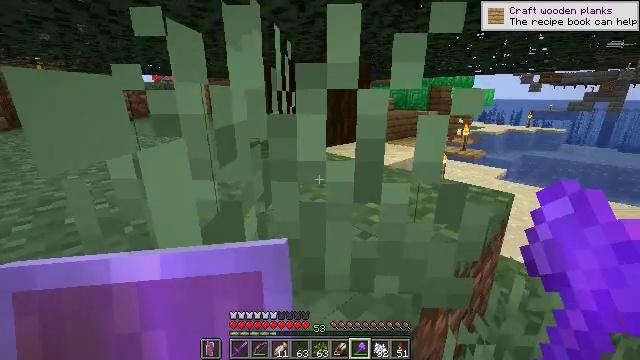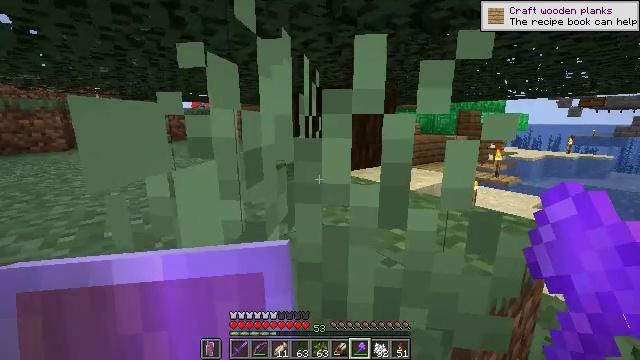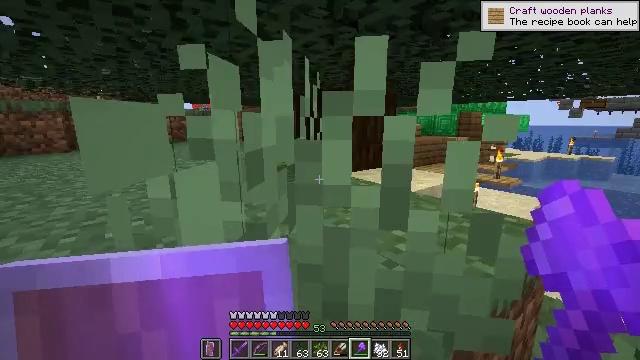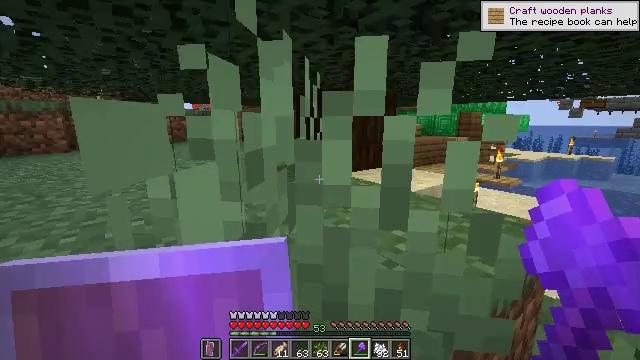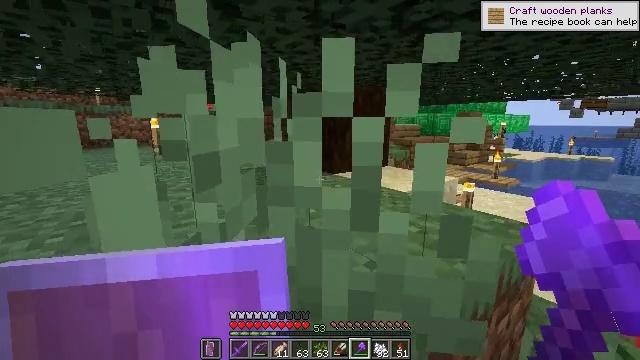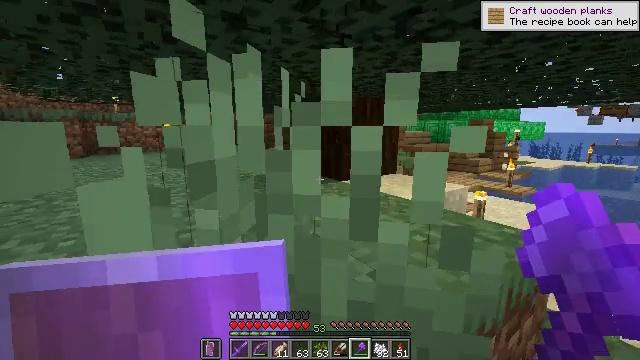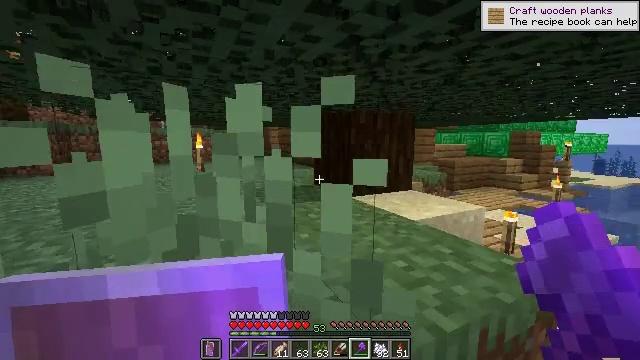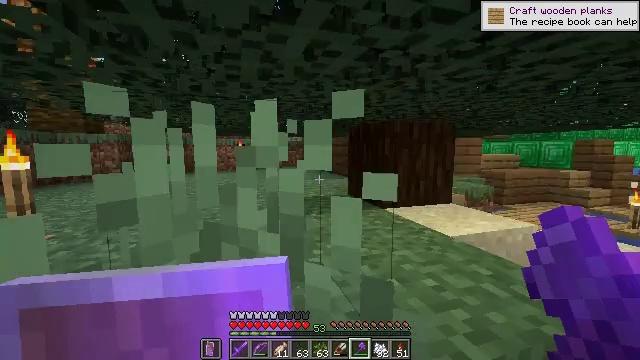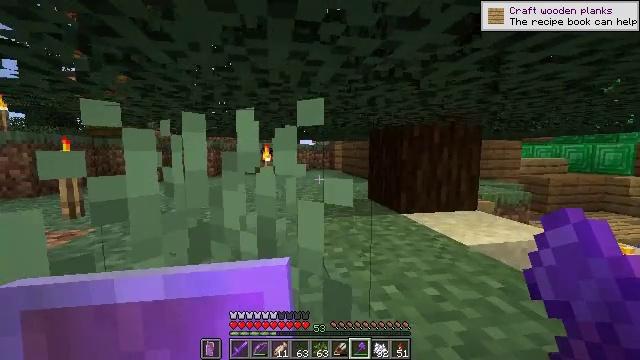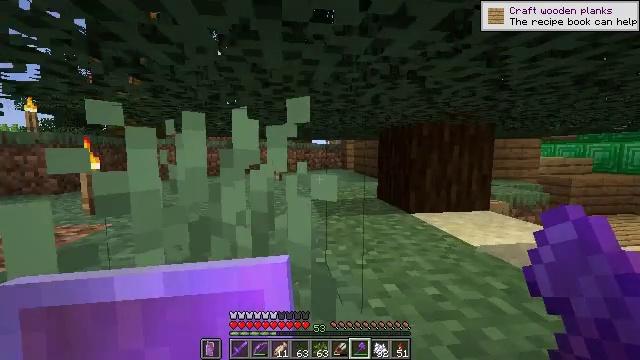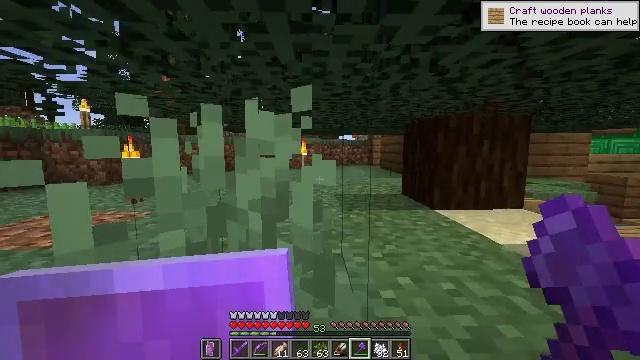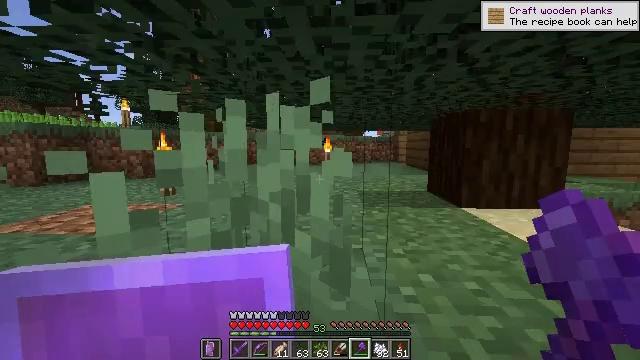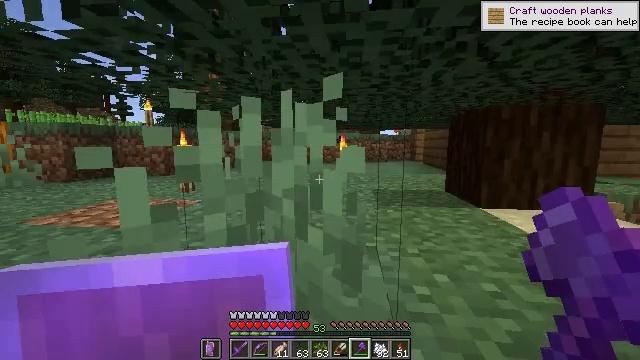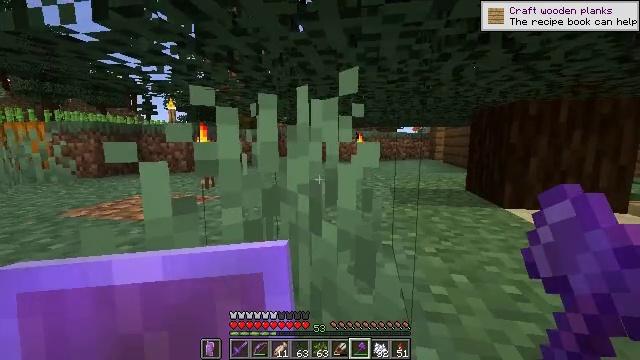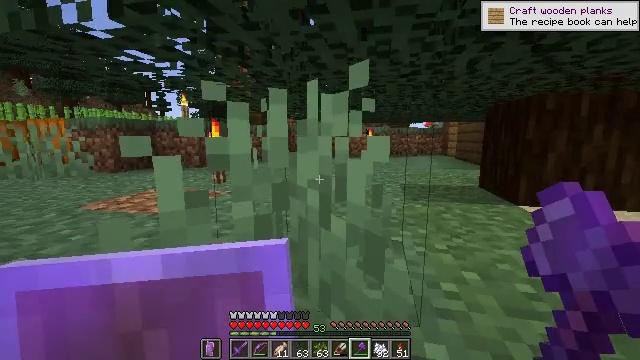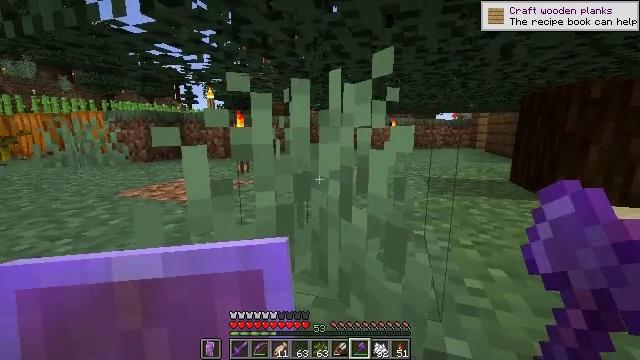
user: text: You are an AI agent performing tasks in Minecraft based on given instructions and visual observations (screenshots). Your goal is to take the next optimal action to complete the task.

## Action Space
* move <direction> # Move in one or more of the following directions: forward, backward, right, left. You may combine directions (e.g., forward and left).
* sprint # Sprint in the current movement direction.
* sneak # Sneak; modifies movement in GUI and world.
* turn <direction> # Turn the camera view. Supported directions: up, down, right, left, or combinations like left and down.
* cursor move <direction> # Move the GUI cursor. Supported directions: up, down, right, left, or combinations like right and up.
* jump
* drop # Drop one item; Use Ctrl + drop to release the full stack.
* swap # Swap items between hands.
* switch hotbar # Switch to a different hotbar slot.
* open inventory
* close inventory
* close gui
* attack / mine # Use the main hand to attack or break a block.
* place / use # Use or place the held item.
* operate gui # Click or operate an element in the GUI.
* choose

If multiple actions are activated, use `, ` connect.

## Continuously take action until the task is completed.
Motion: motion action
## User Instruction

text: Clear the ground by mining grass.
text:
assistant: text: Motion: turn left and up
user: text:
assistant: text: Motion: no_op
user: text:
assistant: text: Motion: no_op
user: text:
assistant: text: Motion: move right
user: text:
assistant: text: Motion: move right, turn left and up
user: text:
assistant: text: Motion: move right, turn left and up
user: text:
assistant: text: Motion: move right, turn left and up
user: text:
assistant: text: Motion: turn left
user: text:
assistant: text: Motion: turn left
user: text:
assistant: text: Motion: turn left
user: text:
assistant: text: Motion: turn left
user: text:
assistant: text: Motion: turn left
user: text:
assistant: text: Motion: turn left
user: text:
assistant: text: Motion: turn left
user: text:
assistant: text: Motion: turn left and down
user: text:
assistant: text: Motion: turn left
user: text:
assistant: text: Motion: attack / mine
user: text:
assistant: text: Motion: attack / mine
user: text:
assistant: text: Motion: attack / mine
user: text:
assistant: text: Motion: no_op
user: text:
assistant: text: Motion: no_op
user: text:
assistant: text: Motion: no_op